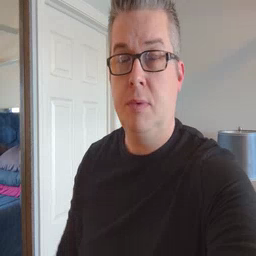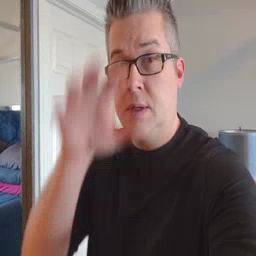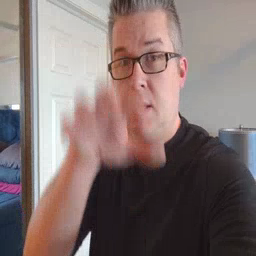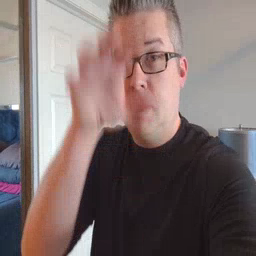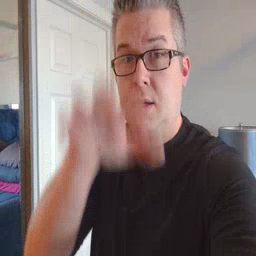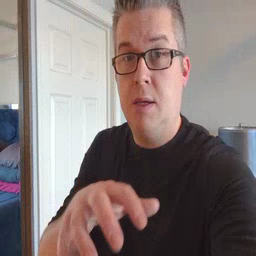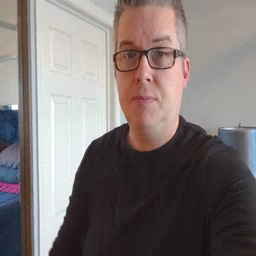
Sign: alligator